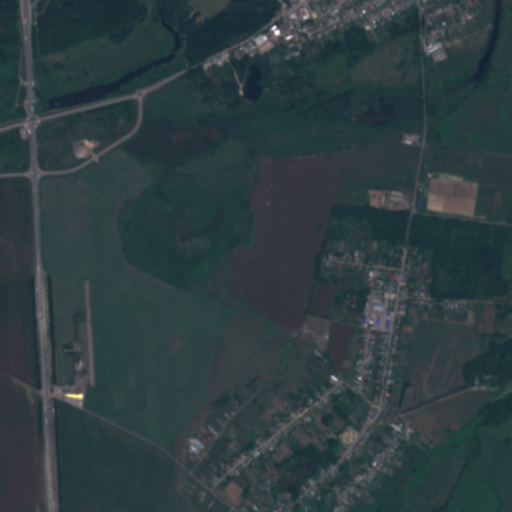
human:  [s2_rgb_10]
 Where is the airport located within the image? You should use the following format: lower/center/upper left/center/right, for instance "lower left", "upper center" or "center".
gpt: The airport is located in the lower left of the image.
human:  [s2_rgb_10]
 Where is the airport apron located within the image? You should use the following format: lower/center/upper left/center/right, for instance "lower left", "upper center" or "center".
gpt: The airport apron is located in the lower left of the image.
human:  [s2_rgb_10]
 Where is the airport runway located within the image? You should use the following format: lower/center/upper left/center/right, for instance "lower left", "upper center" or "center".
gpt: The airport runway is located in the lower left of the image.
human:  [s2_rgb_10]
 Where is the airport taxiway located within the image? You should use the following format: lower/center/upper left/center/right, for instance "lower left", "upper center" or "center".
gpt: The airport taxiway is located in the lower left of the image.
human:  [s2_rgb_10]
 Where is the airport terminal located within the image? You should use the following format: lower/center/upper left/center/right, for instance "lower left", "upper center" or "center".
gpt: The airport terminal is located in the lower left of the image.
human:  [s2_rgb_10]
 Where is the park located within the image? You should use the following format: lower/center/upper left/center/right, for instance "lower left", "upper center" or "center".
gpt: The park is located in the lower right of the image.
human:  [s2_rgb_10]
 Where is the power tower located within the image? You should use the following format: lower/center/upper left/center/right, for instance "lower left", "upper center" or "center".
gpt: The power tower is located in the upper of the image.
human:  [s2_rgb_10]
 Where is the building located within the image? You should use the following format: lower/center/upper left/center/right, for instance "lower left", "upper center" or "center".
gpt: There is no building in the image.